Question: Don't you think it is wrong to tag 'me the meal on flight UA 386 from San Francisco to Denver' in the sentence 'show me the meal on flight UA 386 from San Francisco to Denver' as S?
Image created using NLP Parse Visualization available at <URL>

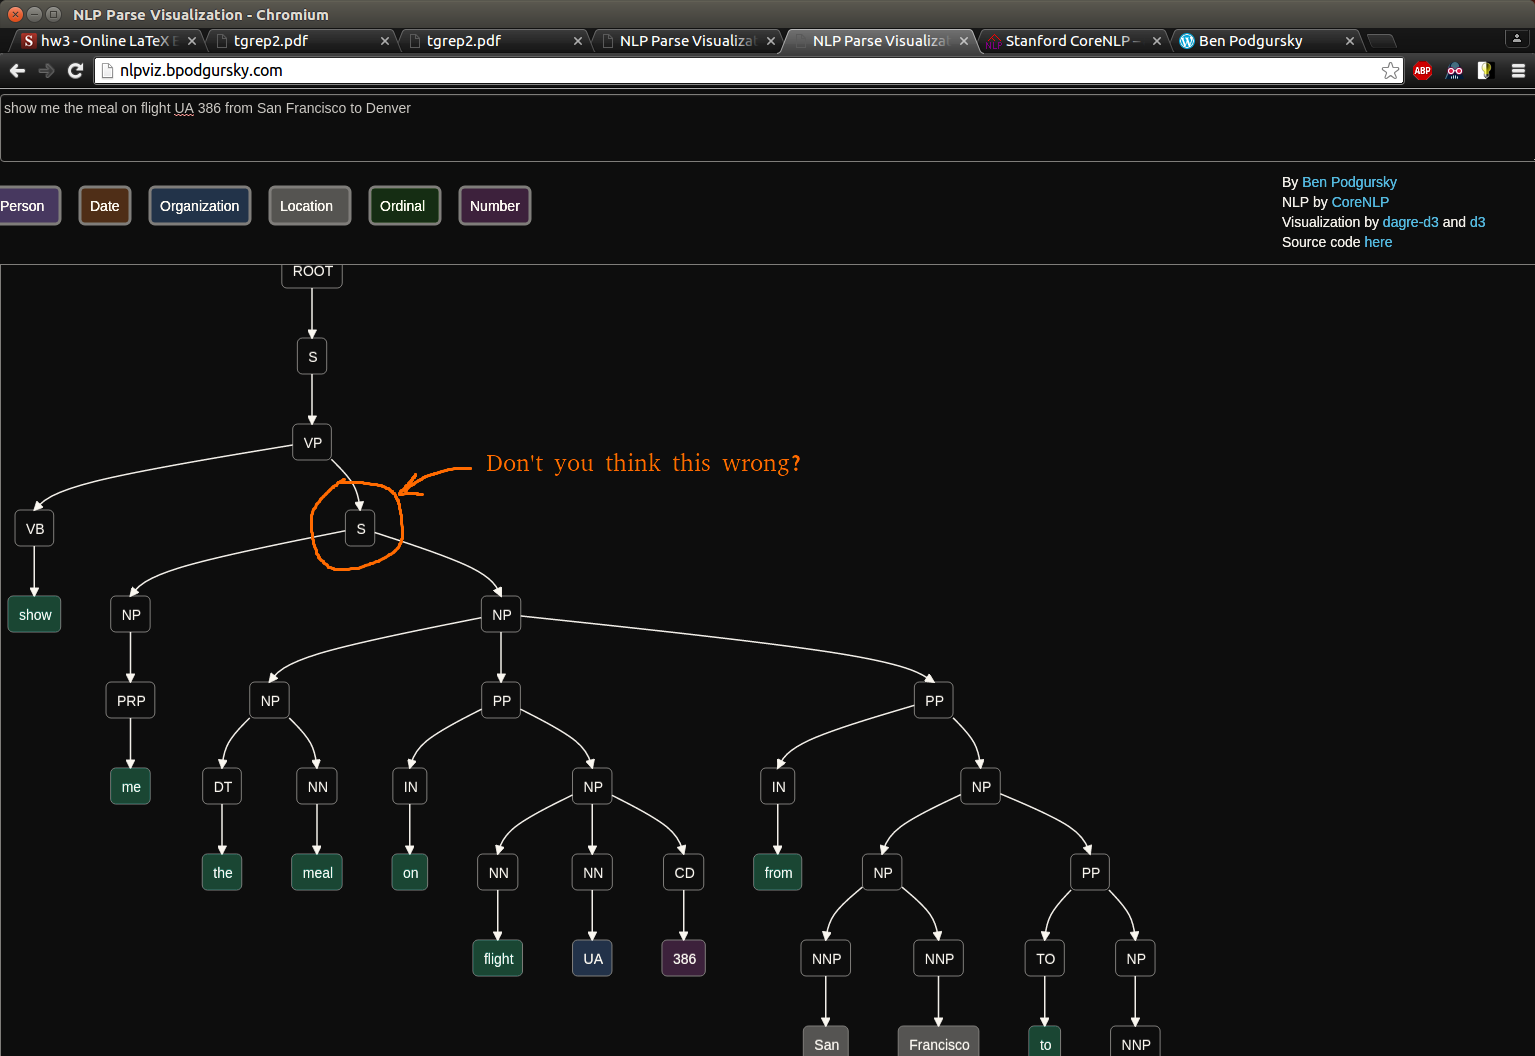
Answer: The Stanford Parser is generally significantly worse at imperatives than it is on other sentences. This is likely just a simple parse error, inherent in the fact that these are imperfect models.
The dependency parser actually seems to also mess up on this sentence; I suspect it's just a hard sentence.